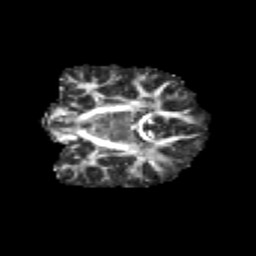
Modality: FA
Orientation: coronal
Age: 10
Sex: female
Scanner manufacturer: siemens
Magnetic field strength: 3 T
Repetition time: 3.8 s
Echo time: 0.07 s